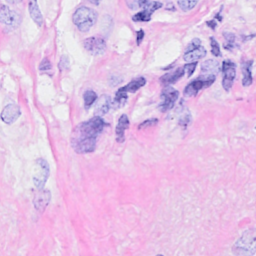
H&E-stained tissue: Breast